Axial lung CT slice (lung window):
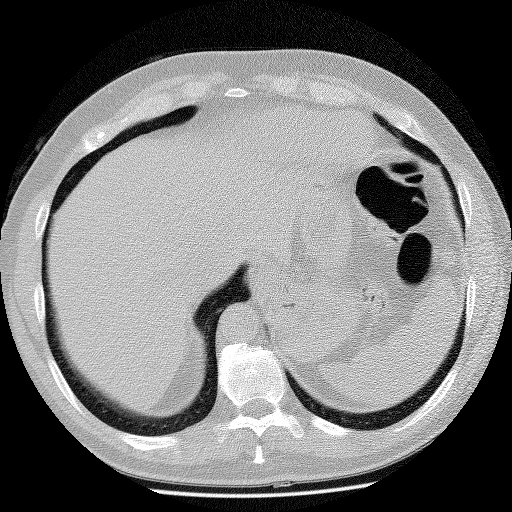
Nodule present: no